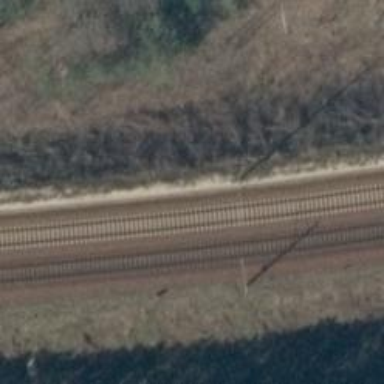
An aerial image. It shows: Milestone along the railway track with catenary mast.